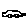
Label: car